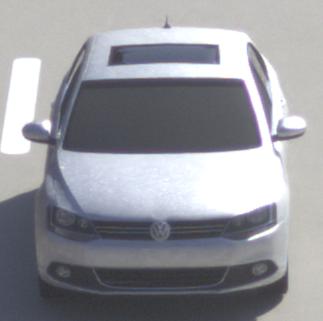
Make: VW
Model: Jetta 1.2 TSI
Detailed model: Jetta (IV)
Model produced from: 2011/01
Model produced until: 2014/08
Doors: 4
Color: white
Road condition: dry road
Daytime: morning or afternoon
Contrast: high contrast